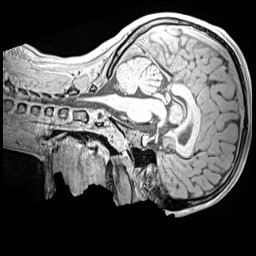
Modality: MP2RAGE
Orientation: sagittal
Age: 11
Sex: female
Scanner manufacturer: siemens
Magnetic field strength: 3 T
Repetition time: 4 s
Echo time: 0.00299 s